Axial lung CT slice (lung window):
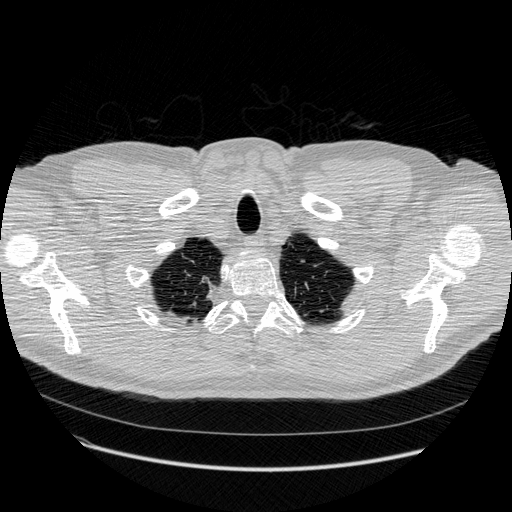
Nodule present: no